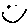
Label: smiley face